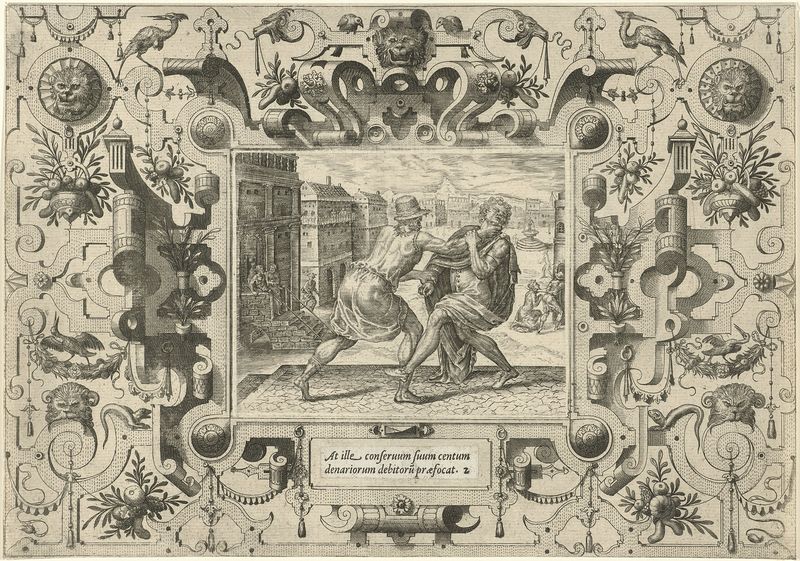
Titel: Onbarmhartige slaaf valt een andere slaaf aan
Standort: Amsterdam
Institution: Rijksmuseum
Schlagwörter: kampf, mann, stadt, bewegung, hut, gebäude, tier, häuser, vögel, grafik, stufen, staub, löwe